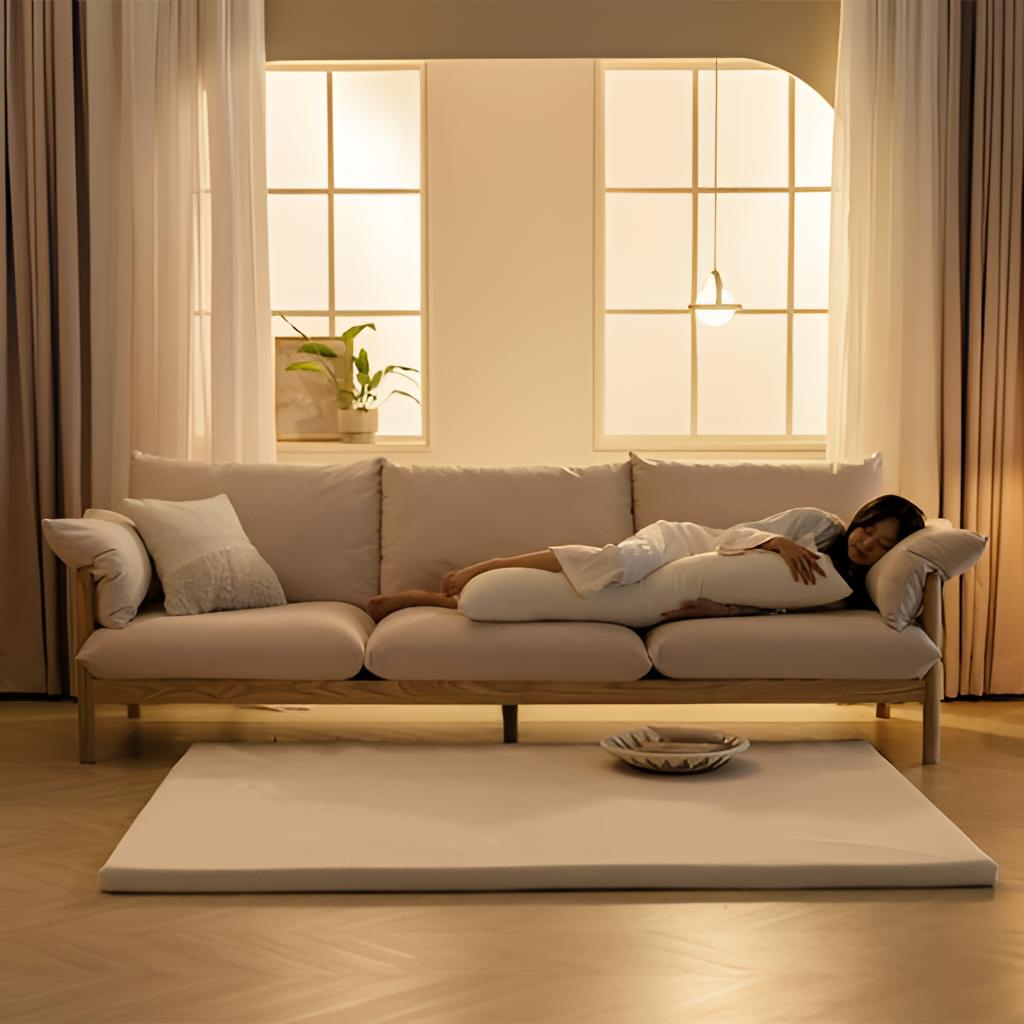
living room, fabric sofa, cream paint wallpaper, with solid pattern, modern, wood flooring, with herringbone pattern